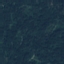
Land use / land cover class: Forest